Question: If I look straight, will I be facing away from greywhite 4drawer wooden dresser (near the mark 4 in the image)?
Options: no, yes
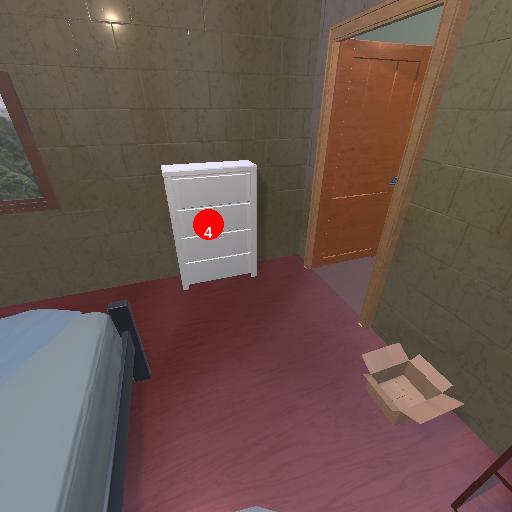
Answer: no